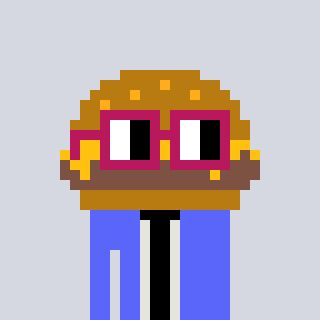
a pixel art character with square dark red glasses, a burger-shaped head and a purple-colored body on a cool background